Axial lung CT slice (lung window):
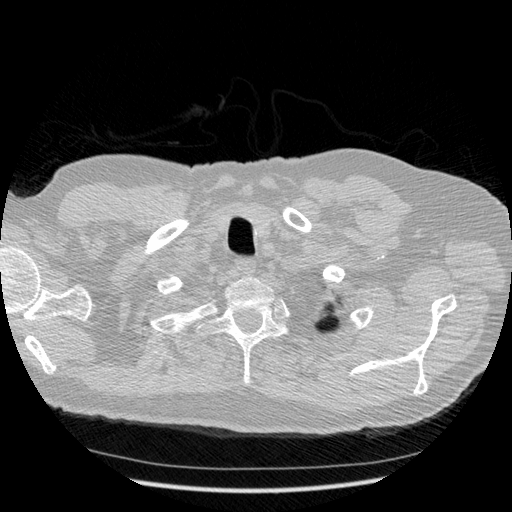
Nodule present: no